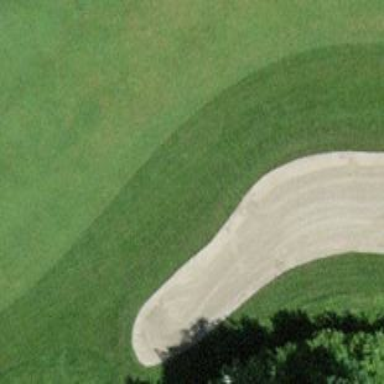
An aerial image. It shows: Golf bunker filled with natural sand.